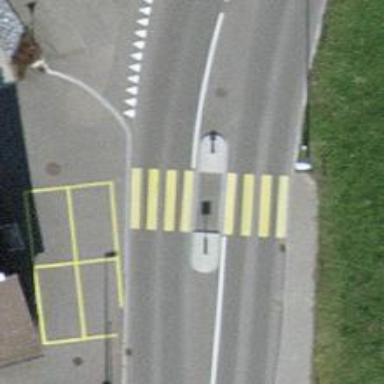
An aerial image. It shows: Marked crossing with pedestrian island.